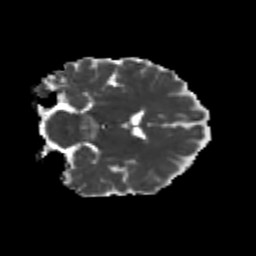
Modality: MD
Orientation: coronal
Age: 25
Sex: female
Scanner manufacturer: siemens
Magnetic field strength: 3 T
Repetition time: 3.5 s
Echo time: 0.104 s